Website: home-depot
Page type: payment
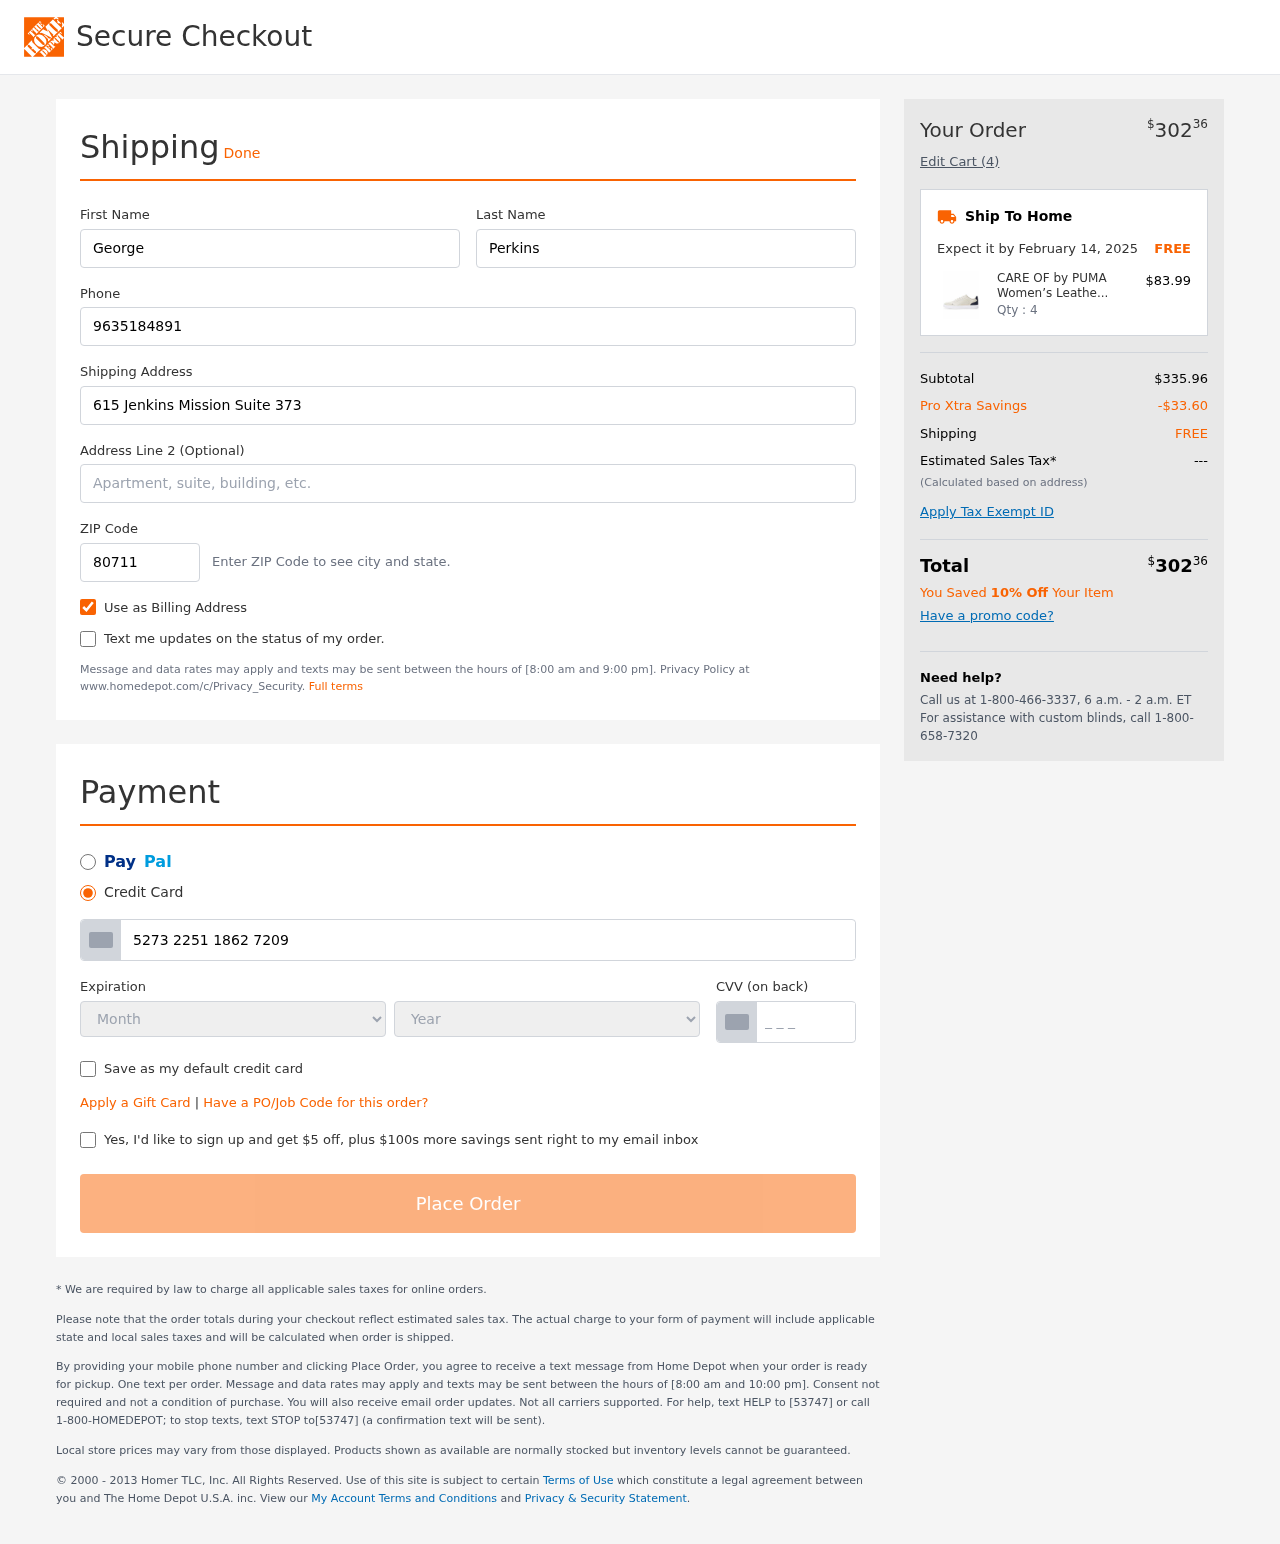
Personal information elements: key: PII_CARD_CVV
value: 282
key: PII_CARD_EXPIRY_MONTH
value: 06
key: PII_CARD_EXPIRY_YEAR
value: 26
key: PII_CARD_NUMBER
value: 5273 2251 1862 7209
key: PII_FIRSTNAME
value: George
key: PII_LASTNAME
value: Perkins
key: PII_PHONE
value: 9635184891
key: PII_POSTCODE
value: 80711
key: PII_STREET
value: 615 Jenkins Mission Suite 373
Product elements: key: PRODUCT1_NAME
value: CARE OF by PUMA Women’s Leather Low-Top Trainers, Beige, US 11.5
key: PRODUCT1_PRICE
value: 83.99
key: PRODUCT1_QUANTITY
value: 4
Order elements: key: ORDER_TOTAL
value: $30236
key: ORDER_NUM_ITEMS
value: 4
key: ORDER_DELIVERY_DATE
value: February 14, 2025
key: ORDER_SUBTOTAL
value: $335.96
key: ORDER_DISCOUNT
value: -$33.60
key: ORDER_SHIPPING_COST
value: FREE